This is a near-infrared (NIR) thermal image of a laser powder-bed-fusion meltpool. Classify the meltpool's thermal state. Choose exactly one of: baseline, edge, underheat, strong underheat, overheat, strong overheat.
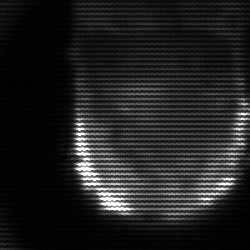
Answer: baseline